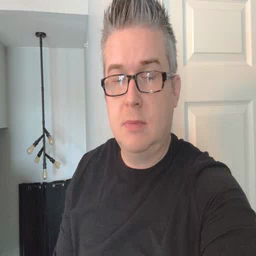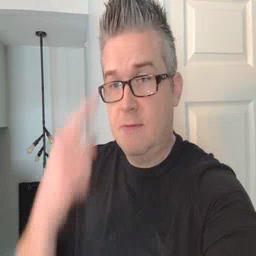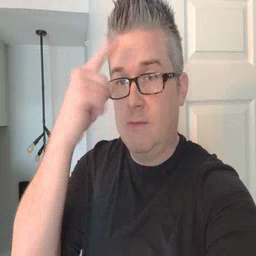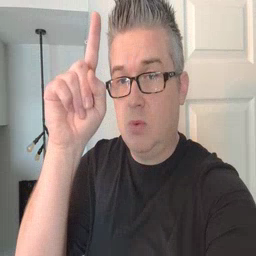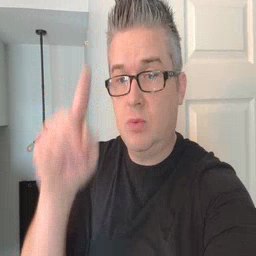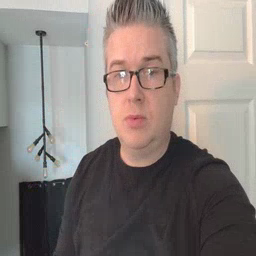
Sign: for